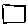
Label: square